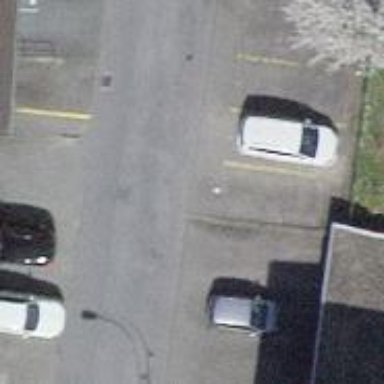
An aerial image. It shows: Parking available on the street side.